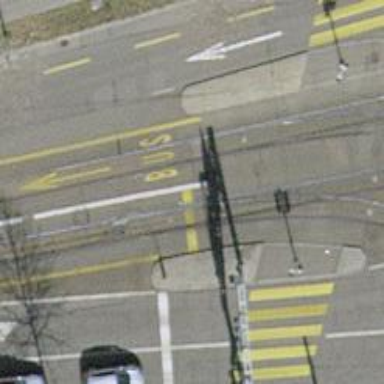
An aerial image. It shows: Tertiary road with asphalt surface. There are sidewalks on both sides and lane for cyclists. The road also has embedded tram rails.